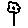
Label: flower